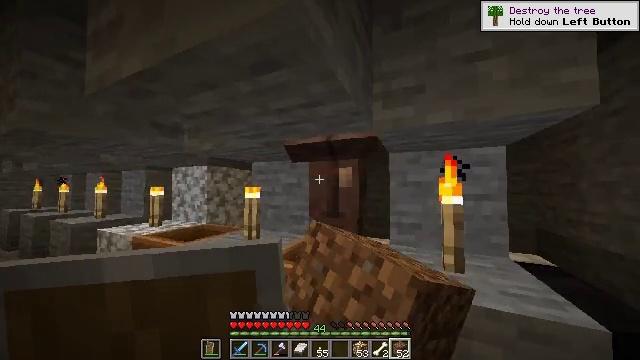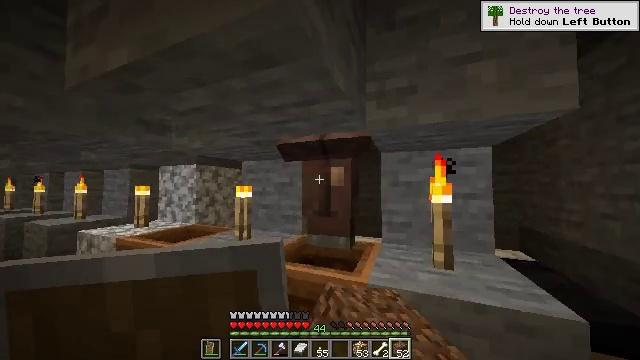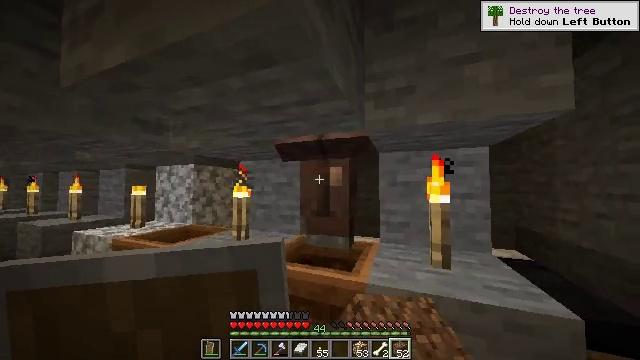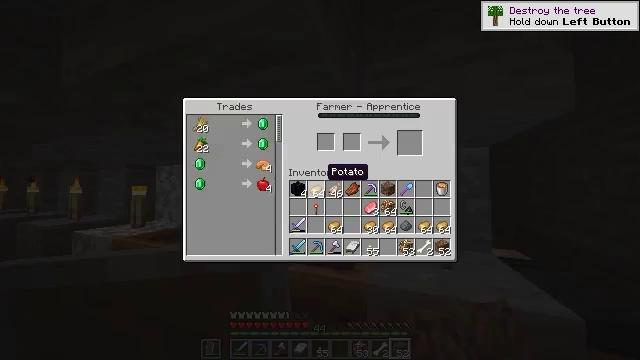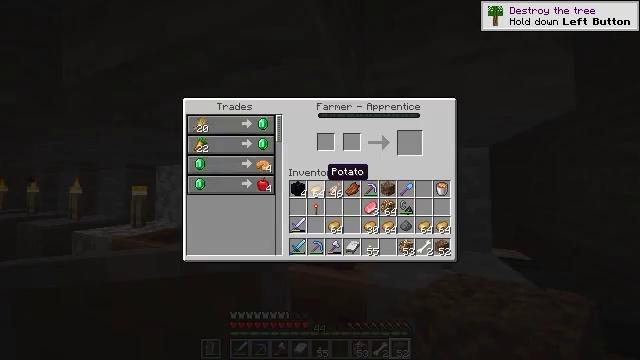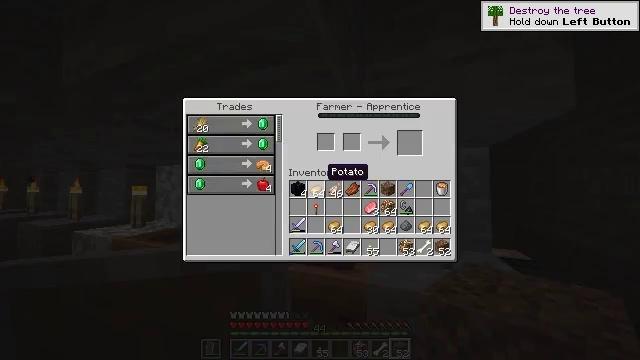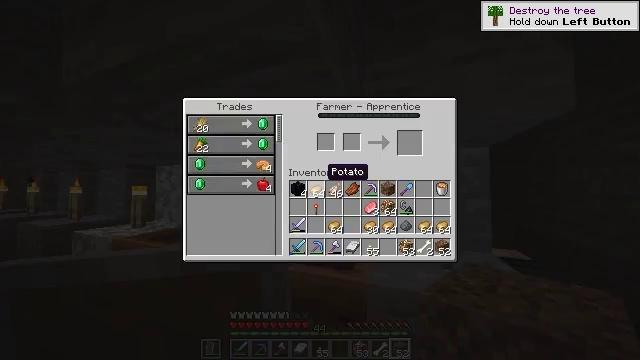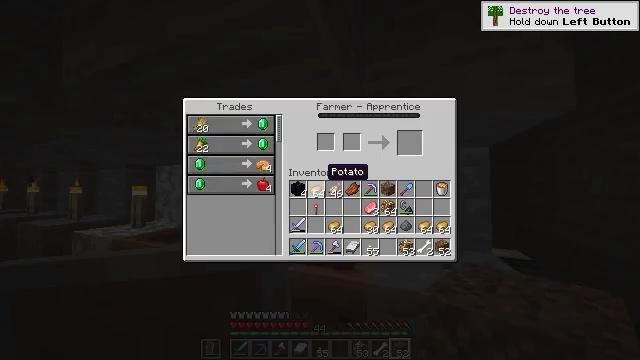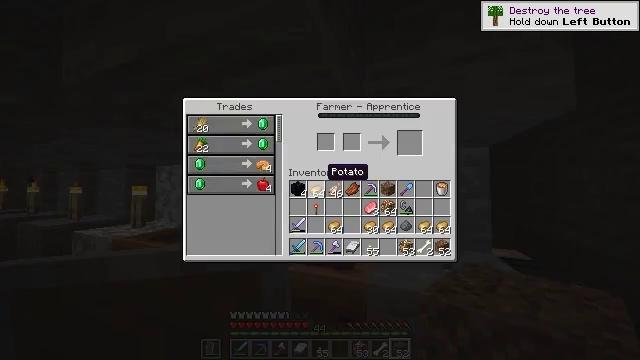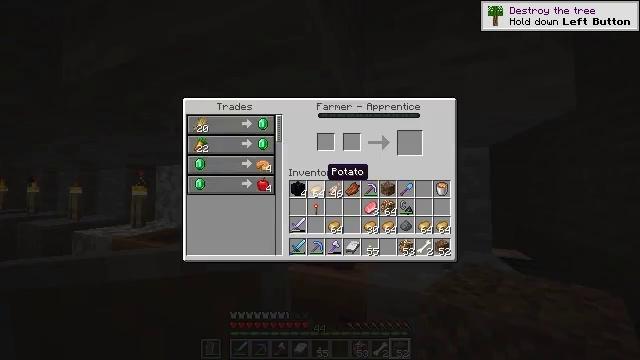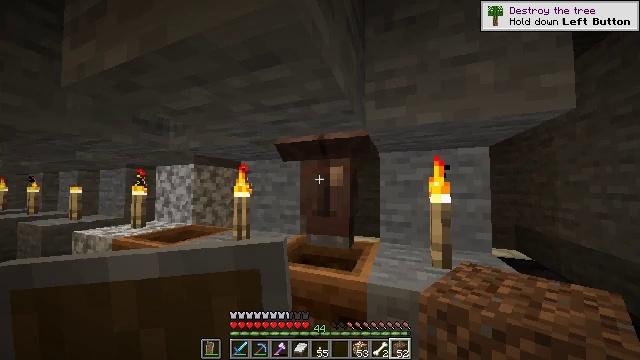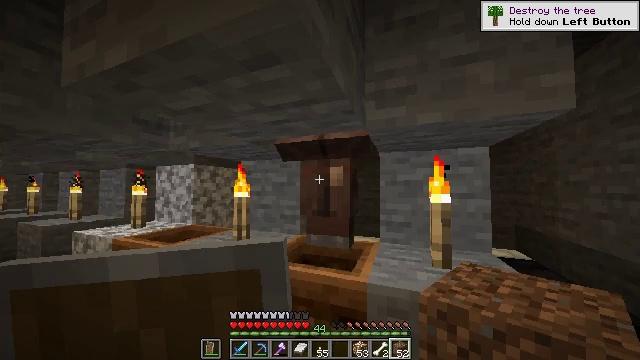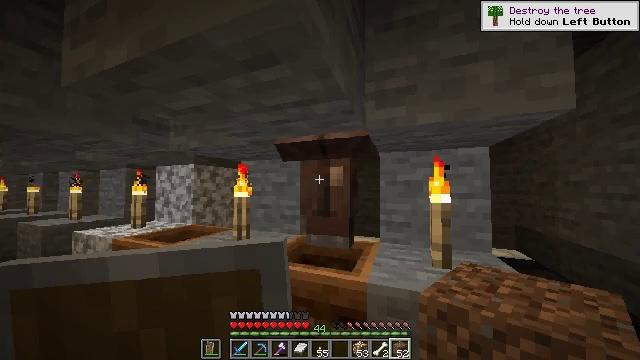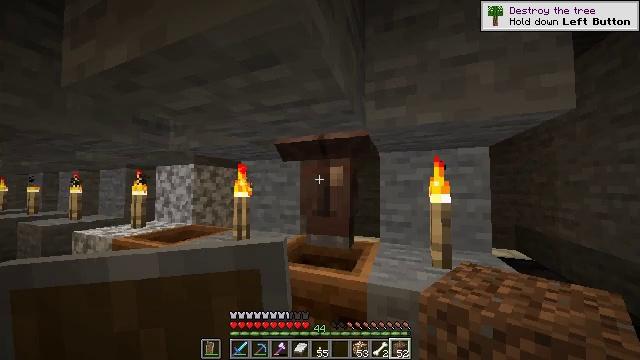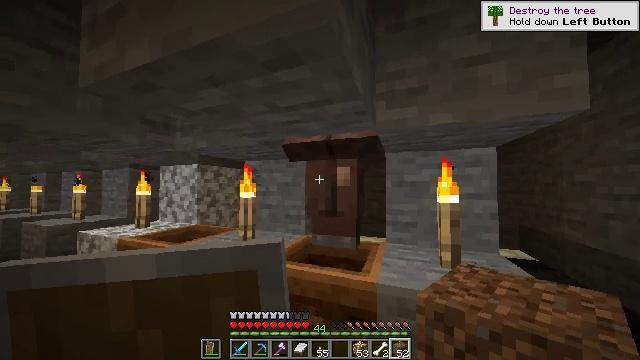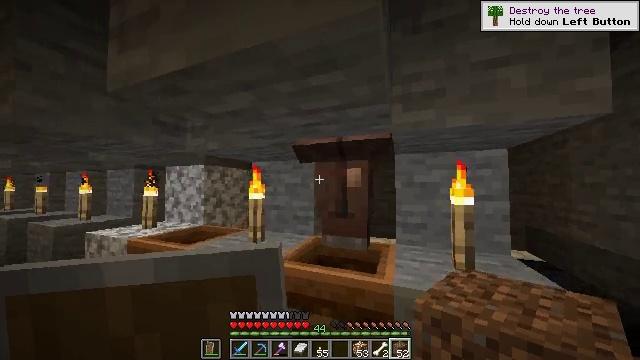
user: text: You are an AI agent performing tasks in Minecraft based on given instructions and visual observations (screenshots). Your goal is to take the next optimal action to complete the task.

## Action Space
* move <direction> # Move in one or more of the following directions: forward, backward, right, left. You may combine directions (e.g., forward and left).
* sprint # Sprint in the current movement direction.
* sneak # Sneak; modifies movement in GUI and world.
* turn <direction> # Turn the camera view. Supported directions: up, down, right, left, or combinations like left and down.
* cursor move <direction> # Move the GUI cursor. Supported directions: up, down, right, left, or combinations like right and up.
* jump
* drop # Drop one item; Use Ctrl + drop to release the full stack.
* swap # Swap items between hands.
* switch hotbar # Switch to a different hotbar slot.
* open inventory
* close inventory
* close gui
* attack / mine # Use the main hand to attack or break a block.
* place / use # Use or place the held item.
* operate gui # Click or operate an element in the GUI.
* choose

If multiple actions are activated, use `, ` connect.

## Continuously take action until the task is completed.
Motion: motion action
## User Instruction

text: Remove the existing composter.
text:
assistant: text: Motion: turn right
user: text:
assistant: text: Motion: no_op
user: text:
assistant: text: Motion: no_op
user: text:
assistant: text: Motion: no_op
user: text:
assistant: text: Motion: no_op
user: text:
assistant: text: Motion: no_op
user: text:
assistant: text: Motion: no_op
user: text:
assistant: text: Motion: no_op
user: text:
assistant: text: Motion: no_op
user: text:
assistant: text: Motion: close inventory
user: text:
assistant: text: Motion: close inventory
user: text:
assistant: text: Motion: close inventory
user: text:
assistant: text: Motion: no_op
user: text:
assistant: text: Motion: move left
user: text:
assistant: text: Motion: move left
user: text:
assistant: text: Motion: move left
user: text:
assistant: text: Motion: move left
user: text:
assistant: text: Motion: move left
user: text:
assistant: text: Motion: move left
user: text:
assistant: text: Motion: move left
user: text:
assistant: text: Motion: move left
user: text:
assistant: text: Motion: move left
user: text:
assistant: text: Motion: move left
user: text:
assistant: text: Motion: no_op
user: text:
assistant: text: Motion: no_op
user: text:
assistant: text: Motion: no_op
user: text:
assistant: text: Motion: turn right
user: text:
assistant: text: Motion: turn right
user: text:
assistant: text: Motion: turn right and down
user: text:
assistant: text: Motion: move forward, turn right and down